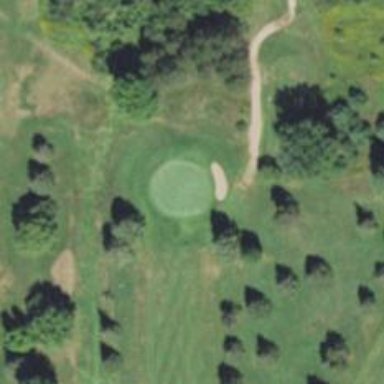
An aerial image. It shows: View of golf hole.